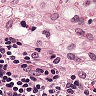
Metastatic tissue present: no